Brain MRI, t2w sequence, axial 2D slice.
Patient: age 53, sex F, weight 90 kg, height 1.9 m
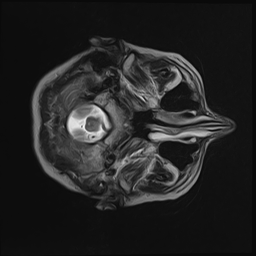